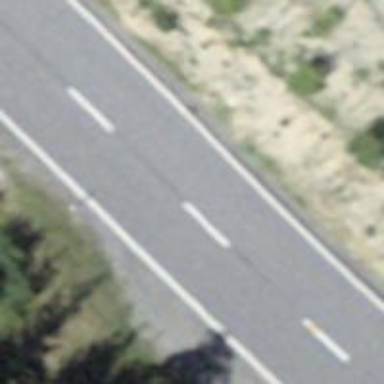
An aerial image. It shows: Asphalt road classified as primary highway.